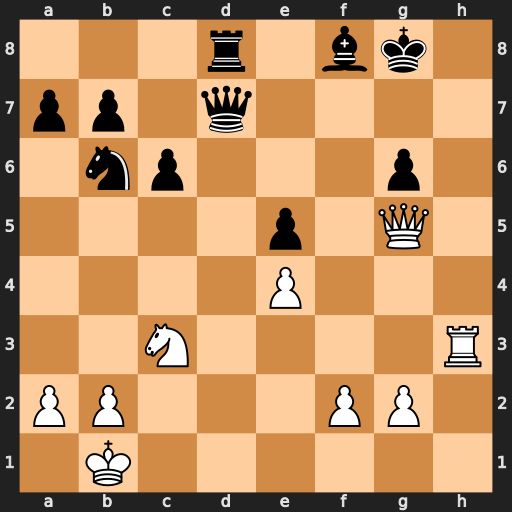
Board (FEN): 3r1bk1/pp1q4/1np3p1/4p1Q1/4P3/2N4R/PP3PP1/1K6
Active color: w
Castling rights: -
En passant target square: -
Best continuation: Qxg6+ Bg7 Qh7+ Kf8 Rf3+